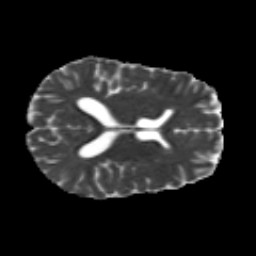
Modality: MD
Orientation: axial
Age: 34
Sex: male
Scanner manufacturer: siemens
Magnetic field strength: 3 T
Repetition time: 8.8 s
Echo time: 0.085 s